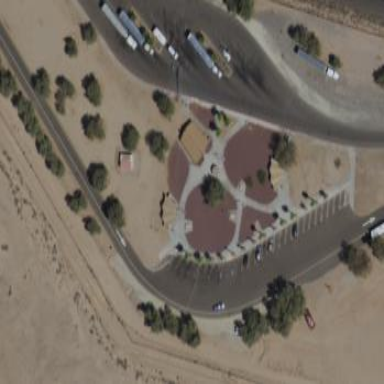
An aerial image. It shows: Rest area along the road with picnic tables.